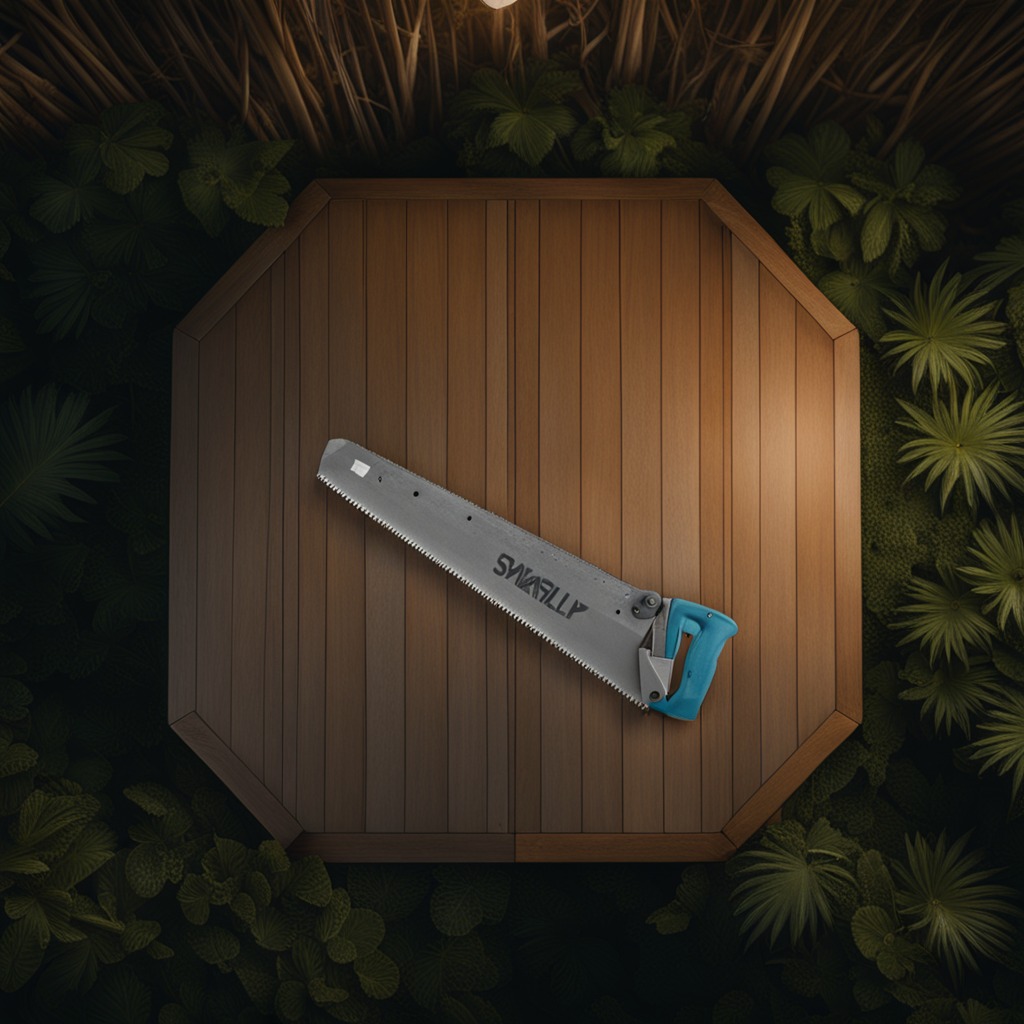
A metal saw lies on a wooden table inside a jungle field workshop tent at night.